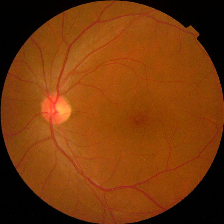
Diabetic retinopathy grade: No DR